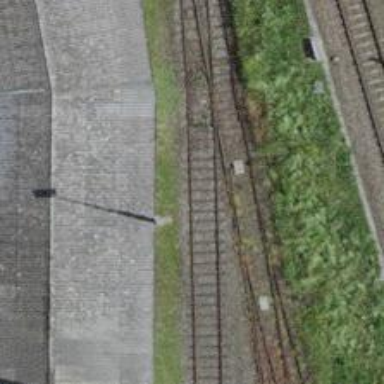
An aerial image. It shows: Abandoned railway siding.